Interaction volume radius: 5 \u00c5
Interaction volume height: 35 \u00c5
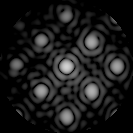
Disorder parameter: 0.1377